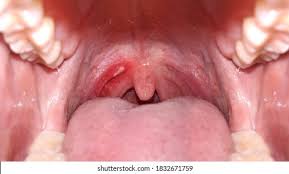
Condition: Mouth Ulcer